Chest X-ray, PA view. Patient: 53 years old, sex M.
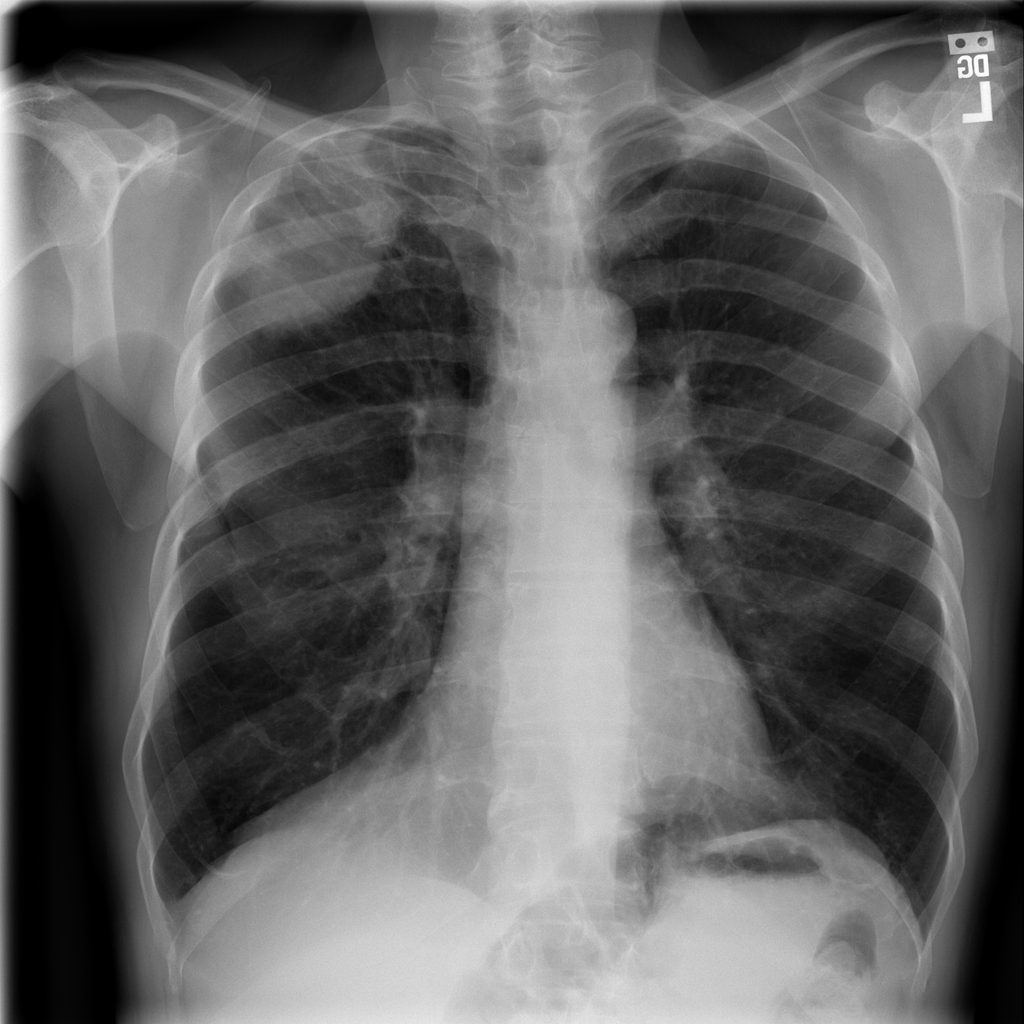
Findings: Mass